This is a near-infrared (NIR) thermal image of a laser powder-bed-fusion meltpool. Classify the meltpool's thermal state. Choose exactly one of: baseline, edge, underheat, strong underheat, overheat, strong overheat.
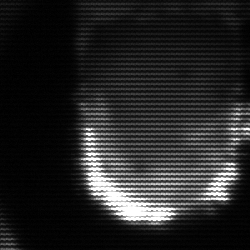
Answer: baseline